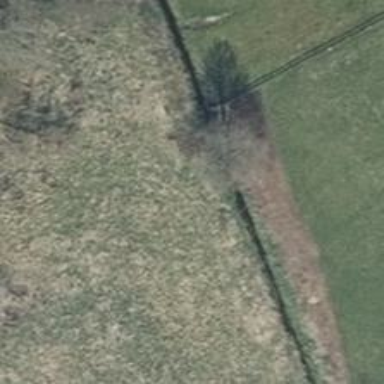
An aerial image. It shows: Deciduous broadleaved tree.